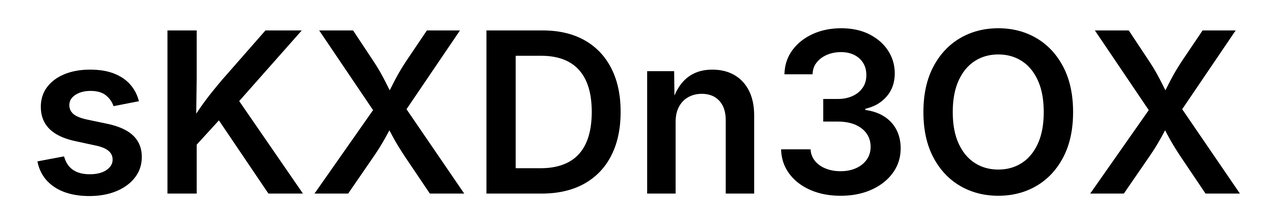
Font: Inter_SemiBold